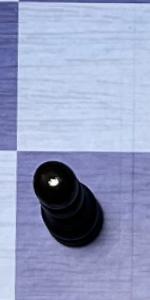
Label: Pawn_Black